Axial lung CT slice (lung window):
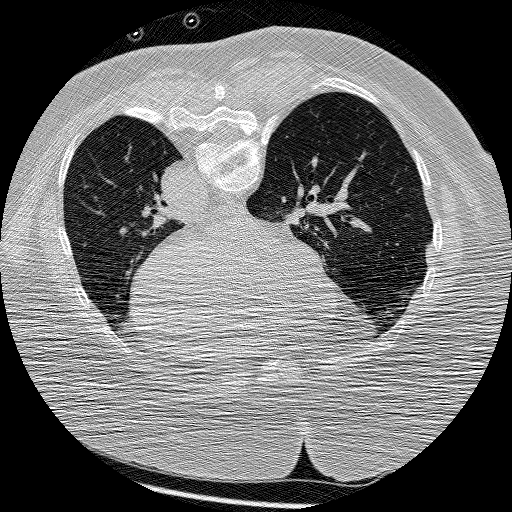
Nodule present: no